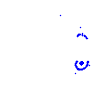
Particle: electron